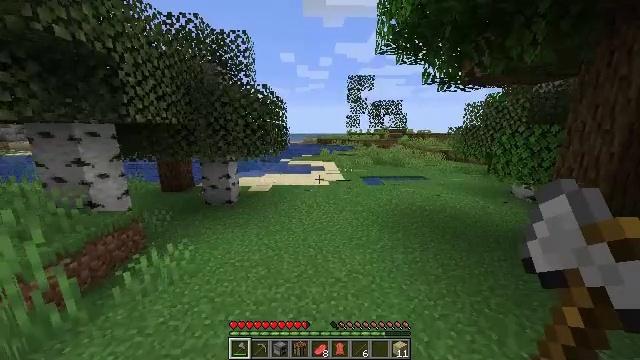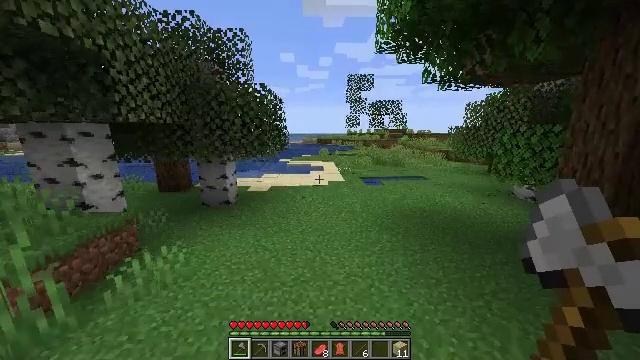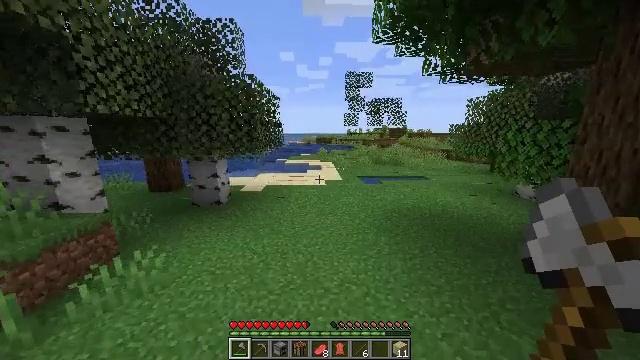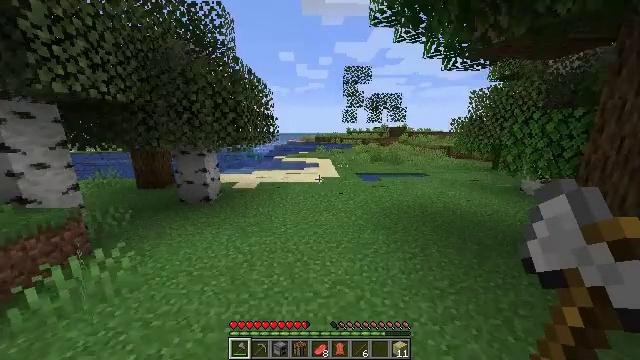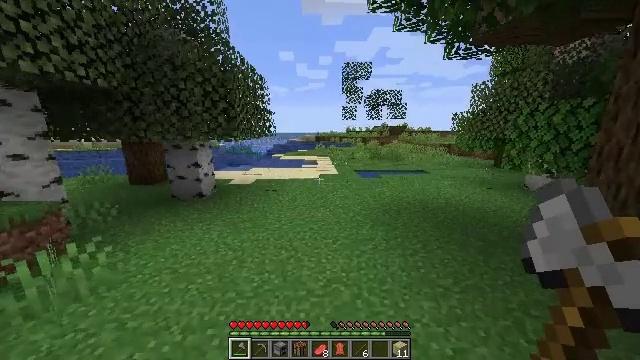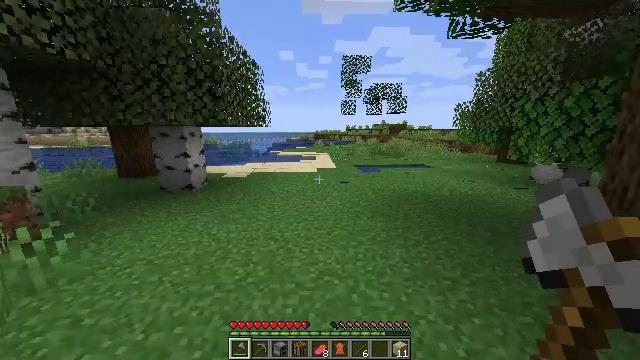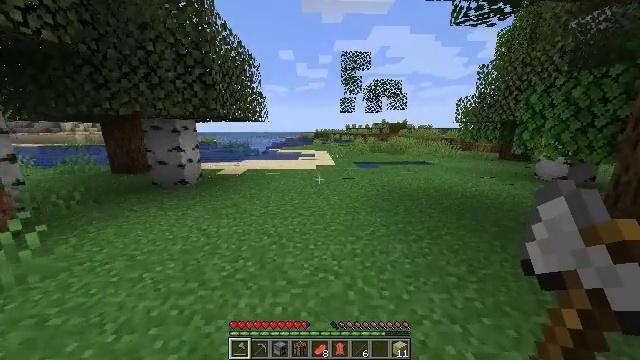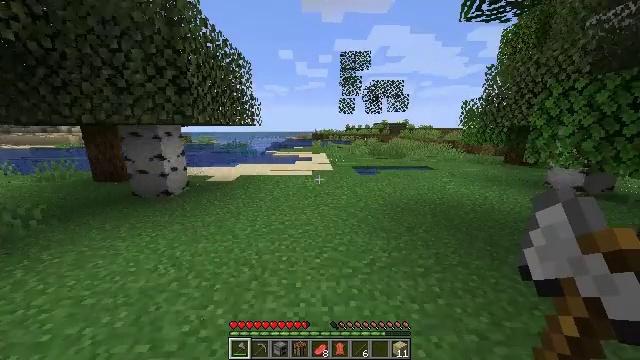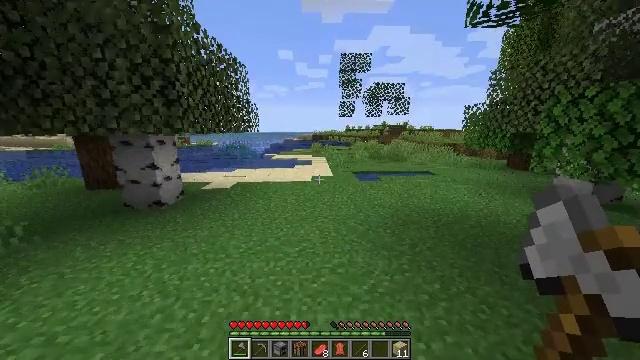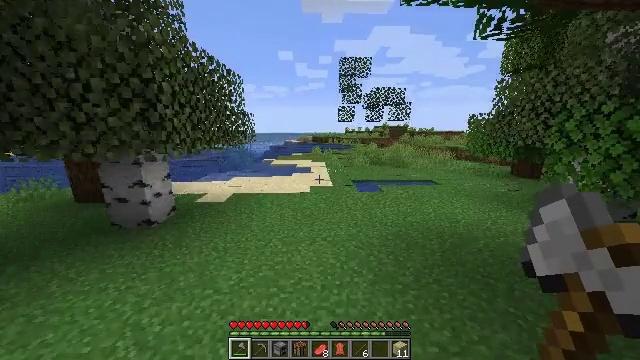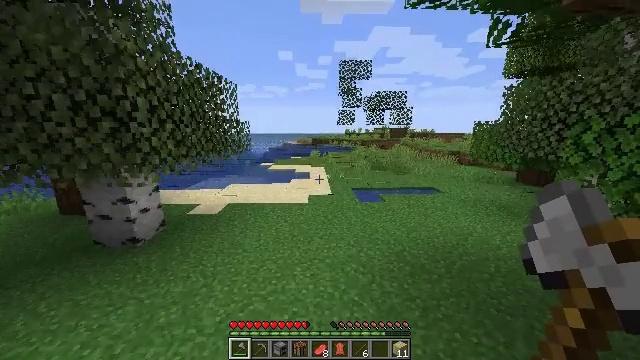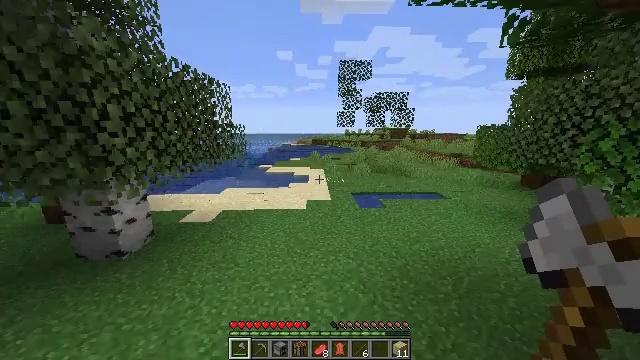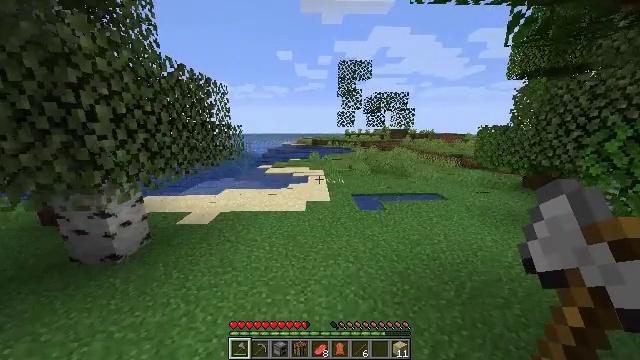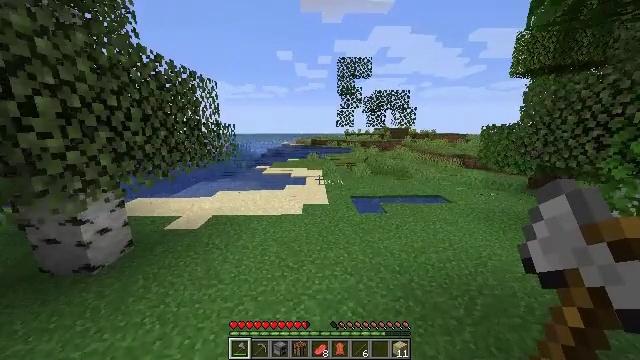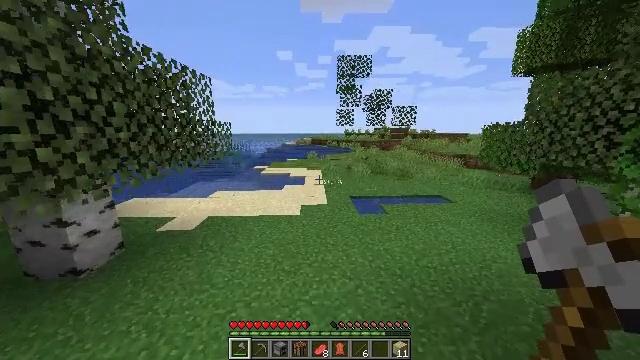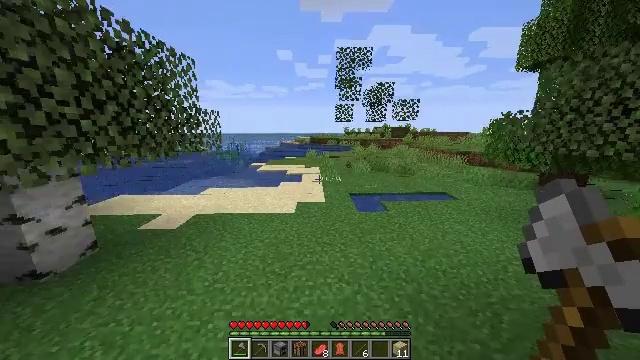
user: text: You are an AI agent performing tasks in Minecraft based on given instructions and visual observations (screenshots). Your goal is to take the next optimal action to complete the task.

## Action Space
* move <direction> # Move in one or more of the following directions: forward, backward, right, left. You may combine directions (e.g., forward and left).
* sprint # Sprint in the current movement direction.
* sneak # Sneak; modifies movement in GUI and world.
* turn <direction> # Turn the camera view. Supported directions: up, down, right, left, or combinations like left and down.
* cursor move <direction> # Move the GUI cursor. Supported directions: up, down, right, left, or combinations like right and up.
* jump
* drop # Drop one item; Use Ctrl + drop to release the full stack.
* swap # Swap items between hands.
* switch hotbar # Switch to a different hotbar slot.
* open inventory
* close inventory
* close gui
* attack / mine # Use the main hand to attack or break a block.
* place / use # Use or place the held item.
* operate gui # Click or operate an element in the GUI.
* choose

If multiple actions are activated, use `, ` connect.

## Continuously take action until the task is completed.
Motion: motion action
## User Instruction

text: Drop a birch sapling.
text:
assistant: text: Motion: move forward and move right, sprint, jump
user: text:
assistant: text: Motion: move forward and move right, sprint, jump
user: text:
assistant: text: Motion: move forward, sprint, jump
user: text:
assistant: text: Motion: move forward, sprint, jump
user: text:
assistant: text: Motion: move forward, sprint, jump
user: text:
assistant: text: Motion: move forward, sprint, jump
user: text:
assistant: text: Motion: move forward, sprint, jump
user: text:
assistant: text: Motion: move forward, sprint, jump
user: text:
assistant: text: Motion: move forward, sprint, jump
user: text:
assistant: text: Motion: move forward, sprint, jump
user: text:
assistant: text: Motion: move forward and move right, sprint, jump
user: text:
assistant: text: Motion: move forward and move right, sprint, jump
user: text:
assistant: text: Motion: move forward and move right, sprint, jump
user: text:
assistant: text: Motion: move forward, sprint, jump
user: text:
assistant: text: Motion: move forward, sprint, jump
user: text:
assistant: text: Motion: move forward, sprint, jump
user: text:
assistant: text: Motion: move forward, sprint, jump
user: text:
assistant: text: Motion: move forward, sprint, jump
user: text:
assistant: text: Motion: move forward, sprint, jump
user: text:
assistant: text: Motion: move forward, sprint, jump
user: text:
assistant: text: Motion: move forward, sprint, jump
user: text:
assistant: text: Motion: move forward, sprint, jump
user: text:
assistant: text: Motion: move forward, sprint, jump
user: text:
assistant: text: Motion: move forward, sprint, jump
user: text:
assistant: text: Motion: move forward, sprint, jump
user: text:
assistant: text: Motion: move forward, sprint, jump
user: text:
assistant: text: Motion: move forward, sprint, jump
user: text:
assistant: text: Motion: move forward, sprint, jump
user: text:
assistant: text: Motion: move forward, sprint, jump
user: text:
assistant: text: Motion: move forward, sprint, jump